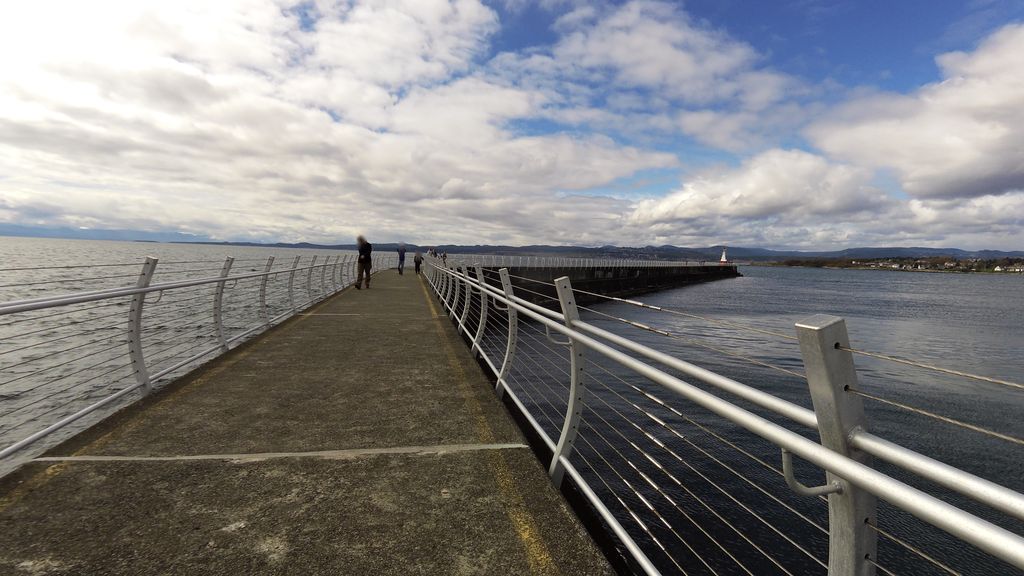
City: victoria